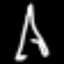
Label: The Eiffel Tower